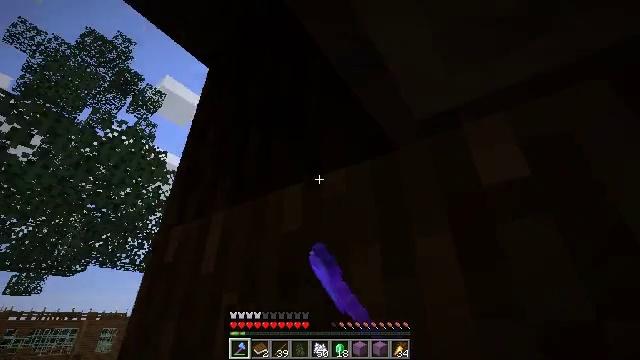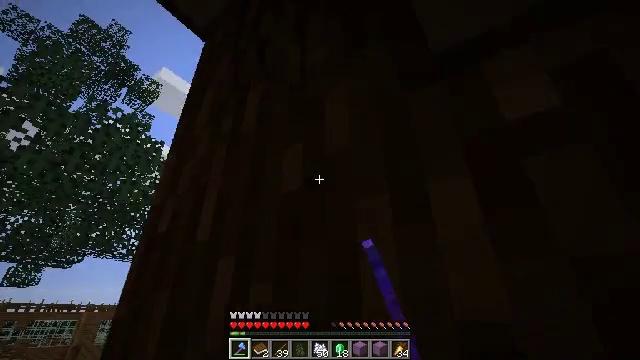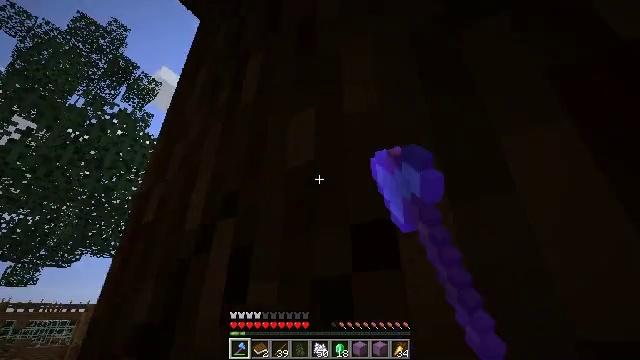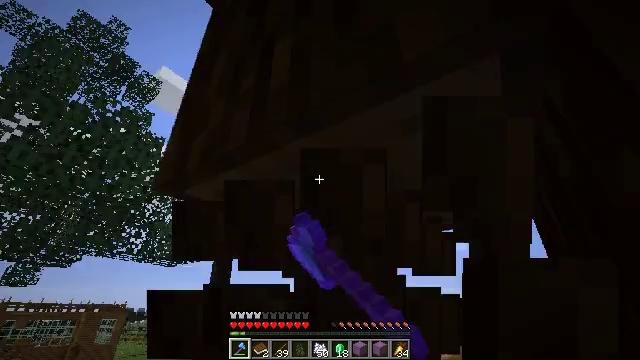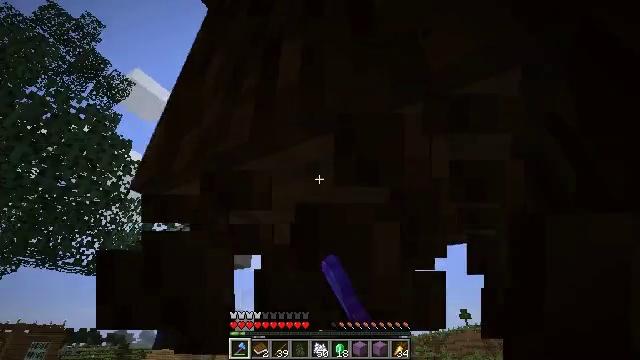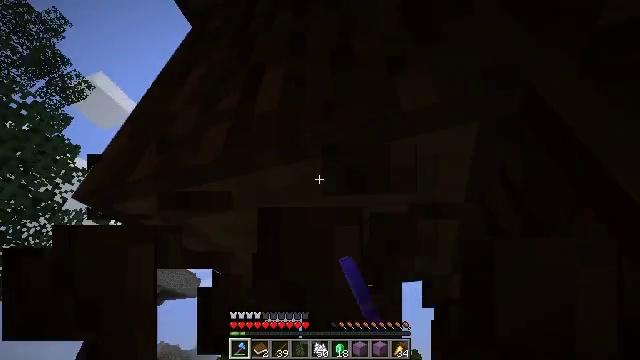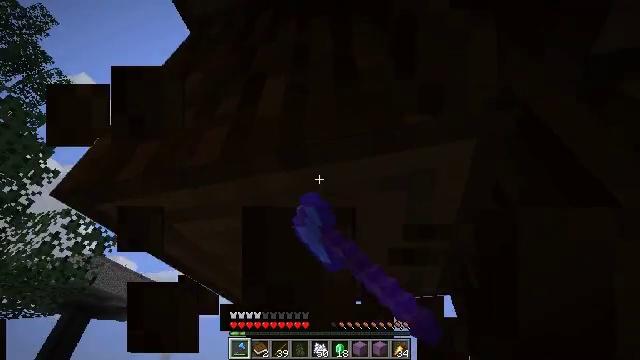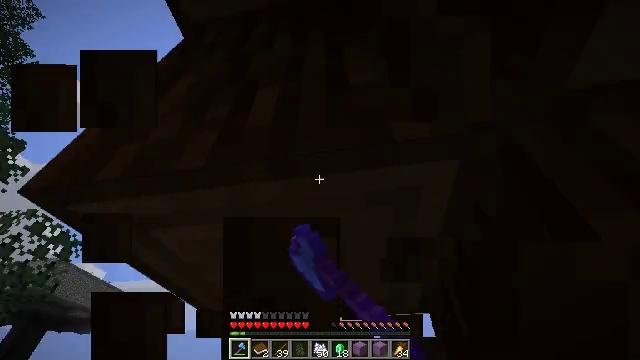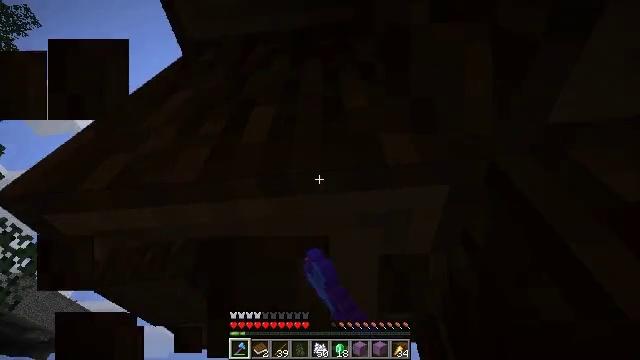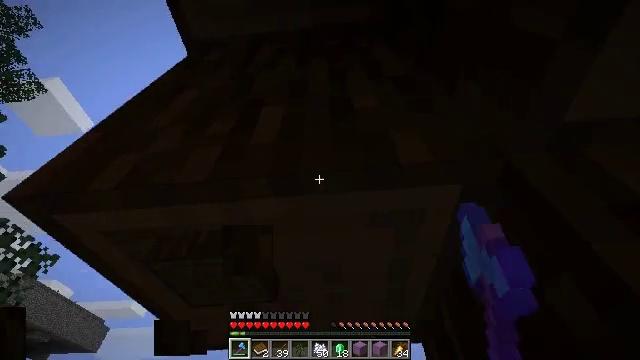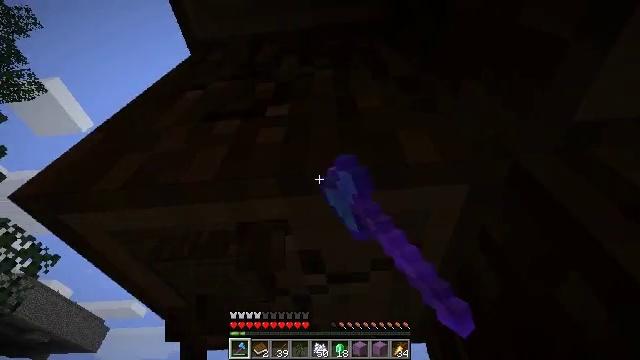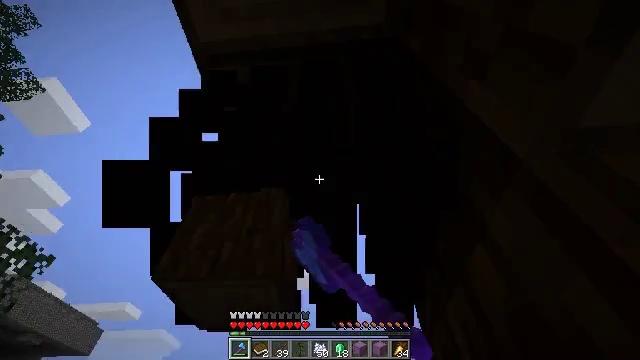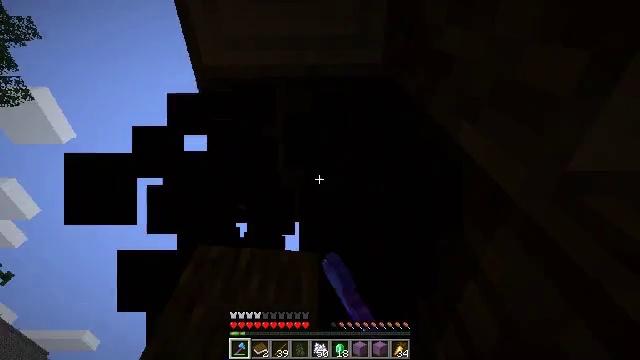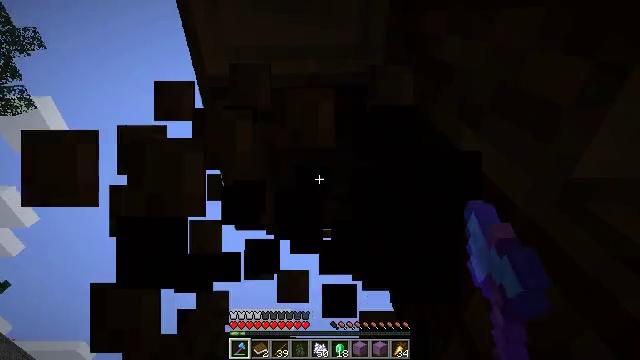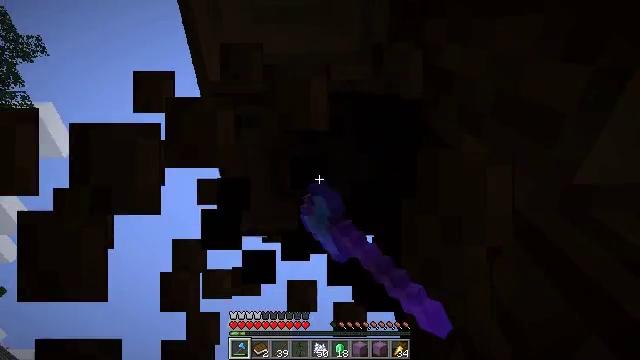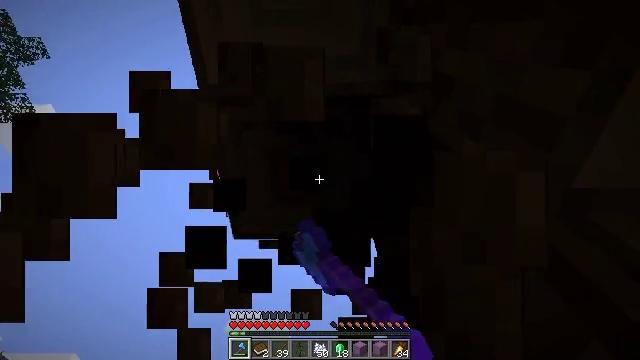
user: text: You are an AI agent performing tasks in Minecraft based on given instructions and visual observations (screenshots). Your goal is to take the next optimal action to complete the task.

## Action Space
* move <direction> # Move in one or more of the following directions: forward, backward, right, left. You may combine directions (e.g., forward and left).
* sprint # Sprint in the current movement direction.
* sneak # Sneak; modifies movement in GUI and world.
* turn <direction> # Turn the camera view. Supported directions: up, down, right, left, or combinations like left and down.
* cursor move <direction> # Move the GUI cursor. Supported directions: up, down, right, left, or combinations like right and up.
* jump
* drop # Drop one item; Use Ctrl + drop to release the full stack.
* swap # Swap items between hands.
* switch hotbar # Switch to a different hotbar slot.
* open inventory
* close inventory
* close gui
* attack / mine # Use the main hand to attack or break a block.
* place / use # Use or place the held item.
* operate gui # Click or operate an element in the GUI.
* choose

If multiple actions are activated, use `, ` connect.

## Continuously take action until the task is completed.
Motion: motion action
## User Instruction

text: Break the spruce log from the tree.
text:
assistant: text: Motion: move forward, turn down, attack / mine
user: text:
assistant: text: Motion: move forward, attack / mine
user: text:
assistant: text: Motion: attack / mine
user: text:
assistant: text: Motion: turn right and up, attack / mine
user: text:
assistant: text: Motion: turn right and up, attack / mine
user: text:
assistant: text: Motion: turn right and up, attack / mine
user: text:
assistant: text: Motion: turn right and up, attack / mine
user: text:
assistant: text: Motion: move forward, turn right and up, attack / mine
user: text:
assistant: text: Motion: move forward, attack / mine
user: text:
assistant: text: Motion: move forward, attack / mine
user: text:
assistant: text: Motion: move forward, attack / mine
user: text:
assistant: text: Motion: turn right and up, attack / mine
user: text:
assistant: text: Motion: turn up, attack / mine
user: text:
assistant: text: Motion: turn up, attack / mine
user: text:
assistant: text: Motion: attack / mine
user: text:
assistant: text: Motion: turn up, attack / mine
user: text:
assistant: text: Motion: turn left and up, attack / mine
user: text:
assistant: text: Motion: attack / mine
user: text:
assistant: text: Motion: move forward, attack / mine
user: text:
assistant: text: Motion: move forward, attack / mine, jump
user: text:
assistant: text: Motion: move forward, turn right and down, attack / mine, jump
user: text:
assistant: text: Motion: move forward, turn right and down, attack / mine, jump
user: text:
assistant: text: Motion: move forward, turn right and down, attack / mine, jump
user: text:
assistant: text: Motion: move forward, turn right and down, attack / mine
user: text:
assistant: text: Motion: move forward, turn right and down, attack / mine
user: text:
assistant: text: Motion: move forward, turn right and down, attack / mine
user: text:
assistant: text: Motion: move forward, turn right, attack / mine
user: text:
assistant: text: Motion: move forward, turn right and up, attack / mine
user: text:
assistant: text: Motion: move forward, attack / mine
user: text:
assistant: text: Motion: attack / mine